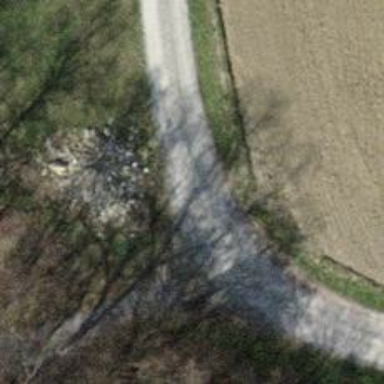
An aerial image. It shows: Track with pebblestone surface. The track type is grade2.